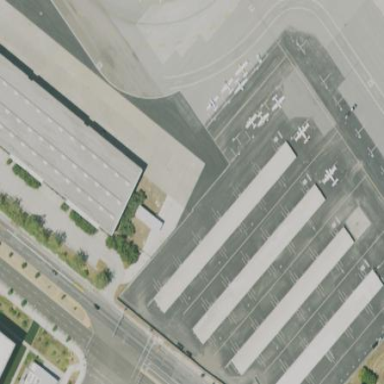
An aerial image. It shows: Hangar building at the airport.